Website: apple-inc
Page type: customer-info-address
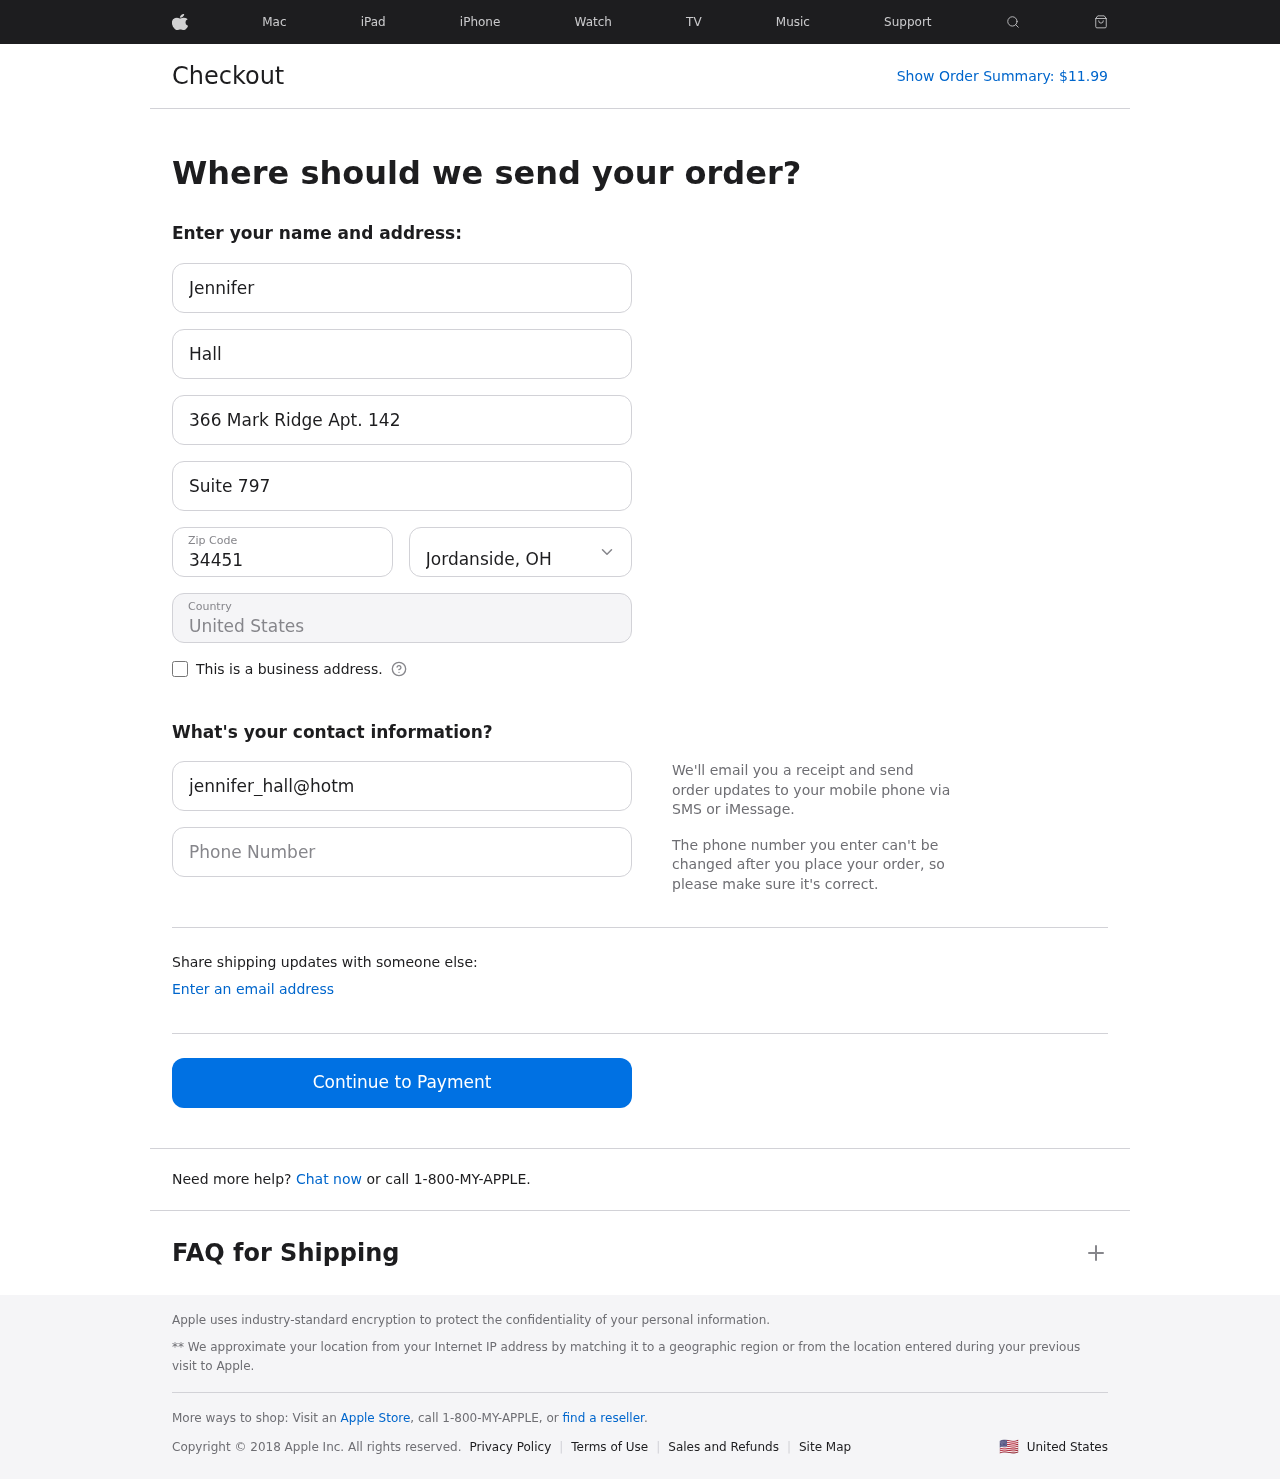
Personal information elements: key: PII_CITY_STATE
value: Jordanside, OH
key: PII_COUNTRY
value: United States
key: PII_EMAIL
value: jennifer_hall@hotmail.com
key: PII_FIRSTNAME
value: Jennifer
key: PII_LASTNAME
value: Hall
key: PII_PHONE
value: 8414200192
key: PII_POSTCODE
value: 34451
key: PII_STREET
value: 366 Mark Ridge Apt. 142
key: PII_STREET2
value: Suite 797
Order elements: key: ORDER_TOTAL
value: $11.99